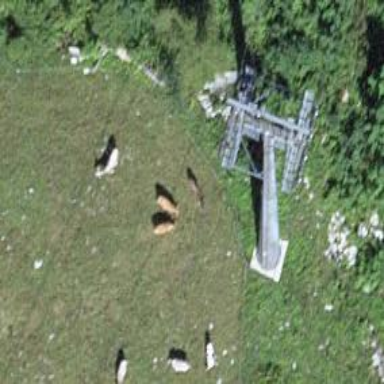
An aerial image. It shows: Pylon used for aerialway.